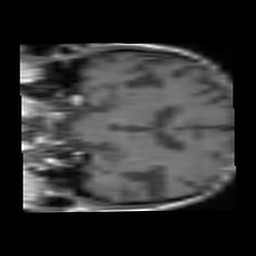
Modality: T1w
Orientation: coronal
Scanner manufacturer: philips
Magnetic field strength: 1.5 T
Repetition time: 0.55 s
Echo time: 0.015 s